Question: Here's a screenshot of my application:

Basically, depending on what option is selected I'd like to show another 'content' which can be a buttons, or forms or whatever.
What would be the best choice for this? Using MDI? I'm really new to this type of thing.
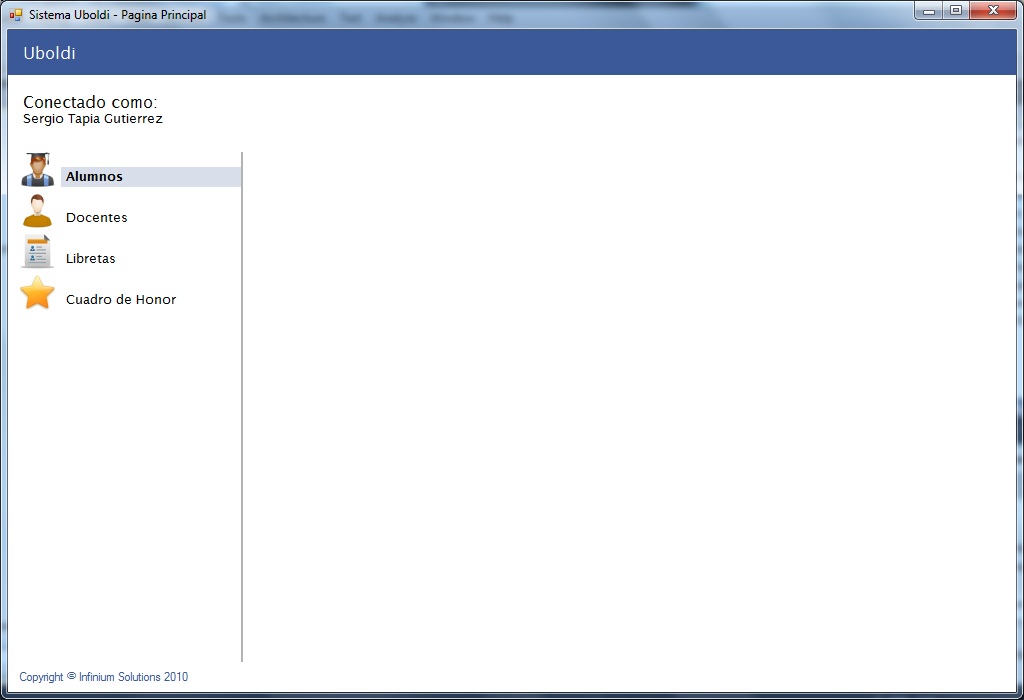
Answer: This scenario lends itself well to tab pages, as you'd find on a 'TabControl'.
However, since you already have a mechanism for switching between the content, you might prefer to create a series of 'Panel's whose 'Dock' property is set to 'DockStyle.Fill'. When the user clicks the appropriate heading, you simply need to show the appropriate panel and call 'BringToFront()' on it. This is essentially what the tab control does internally, anyway.
Don't forget to use 'SuspendLayout()' and 'ResumeLayout()' appropriately to reduce flicker, which can be a huge problem in WinForms applications, especially when there are lots of controls.